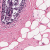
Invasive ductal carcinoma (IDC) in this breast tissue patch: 0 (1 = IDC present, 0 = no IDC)